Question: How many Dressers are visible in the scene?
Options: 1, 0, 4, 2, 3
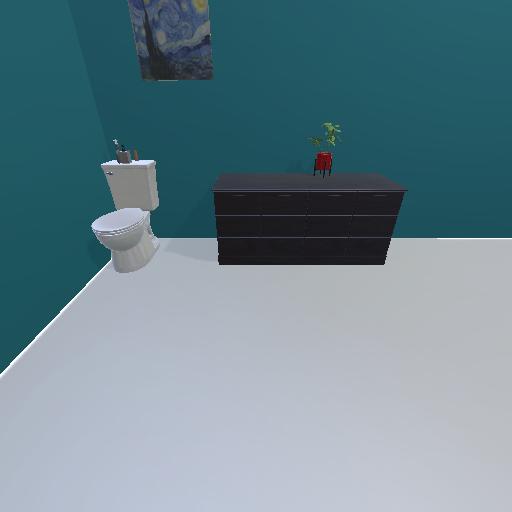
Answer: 1